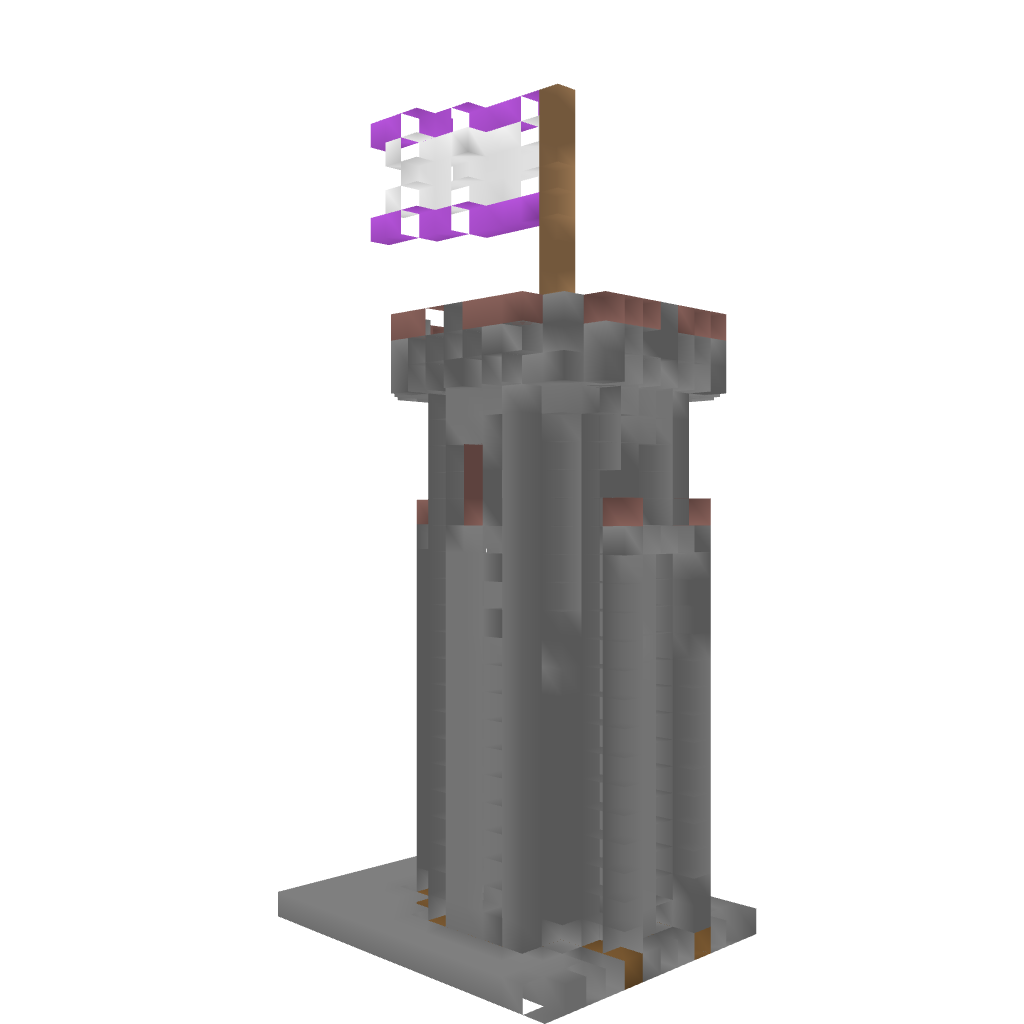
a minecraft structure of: Fort Tower high quality